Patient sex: M
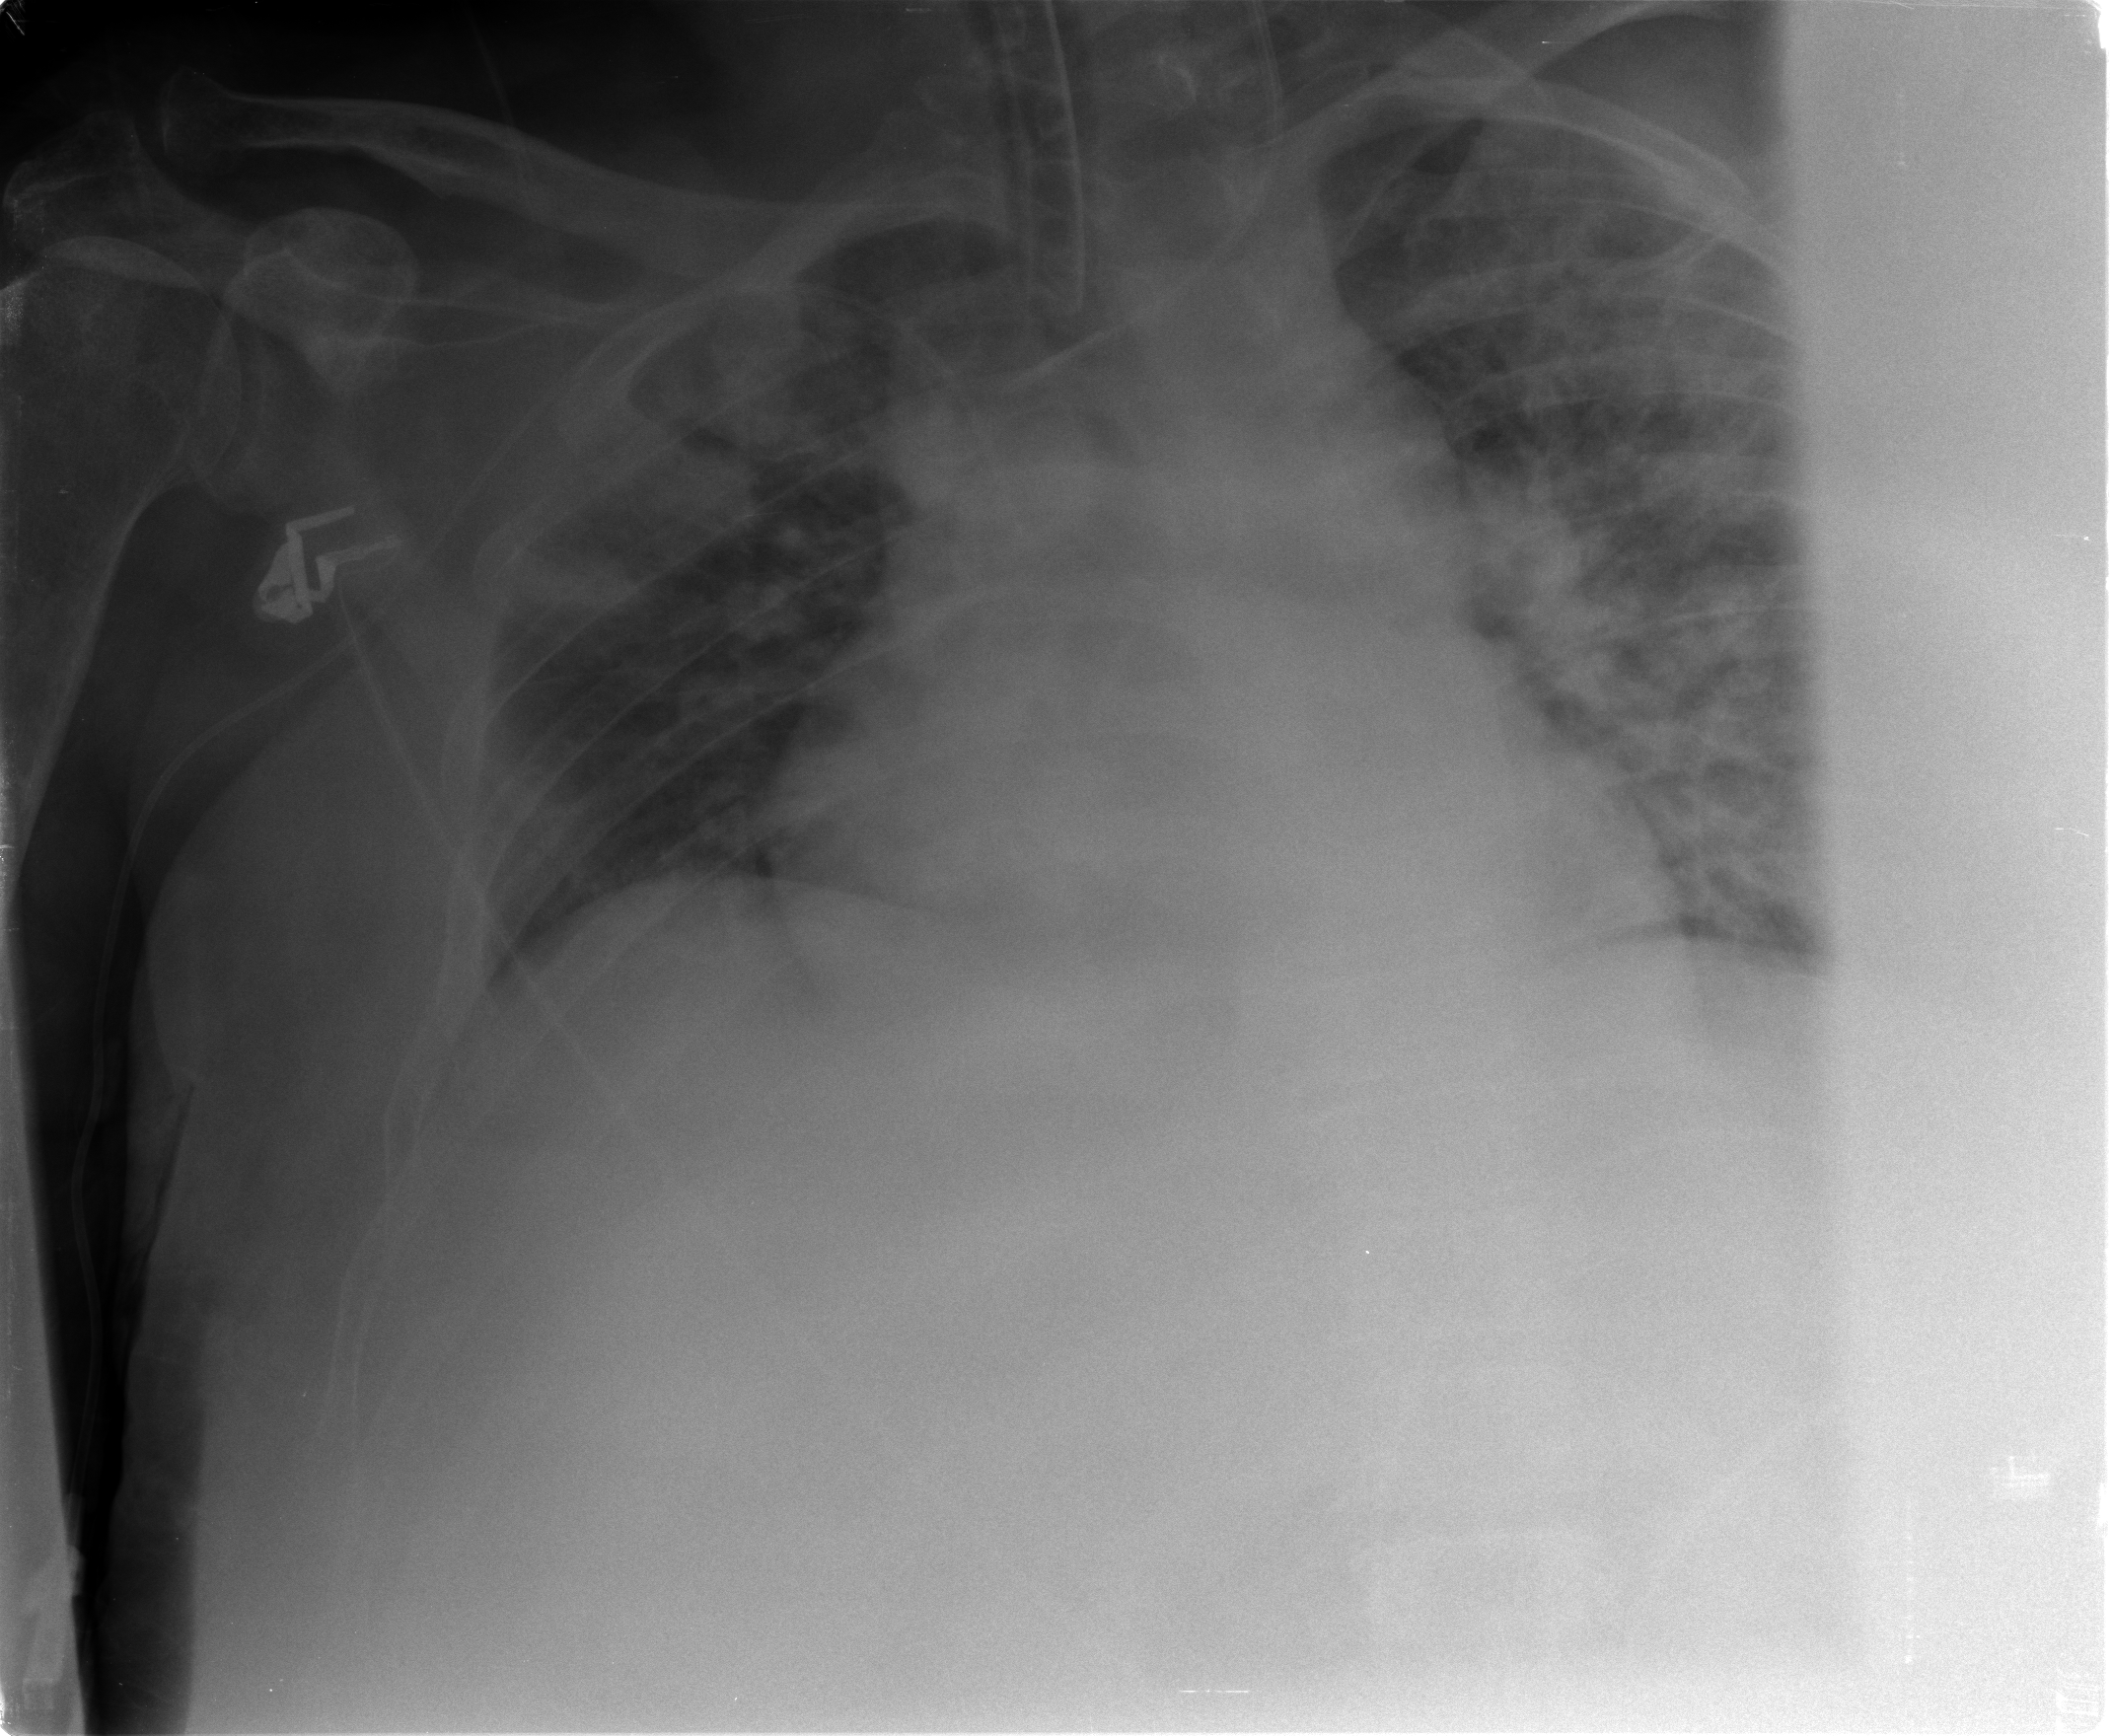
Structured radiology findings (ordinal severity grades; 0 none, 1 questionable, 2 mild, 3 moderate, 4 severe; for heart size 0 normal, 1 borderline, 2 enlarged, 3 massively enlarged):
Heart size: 1
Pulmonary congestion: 1
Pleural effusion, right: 0
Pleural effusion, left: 0
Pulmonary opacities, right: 2
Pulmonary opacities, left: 3
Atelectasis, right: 2
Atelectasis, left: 2